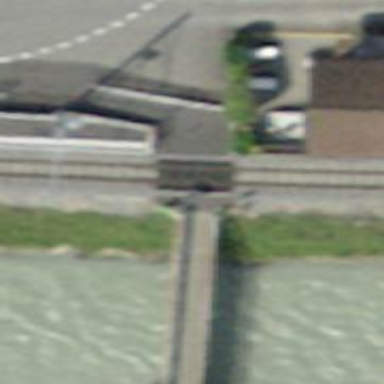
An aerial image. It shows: Crossing for the railway.